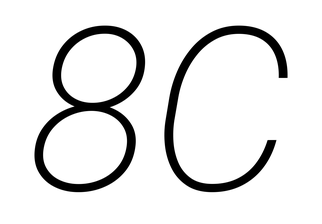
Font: Roboto-Italic_ExtraLight_Italic